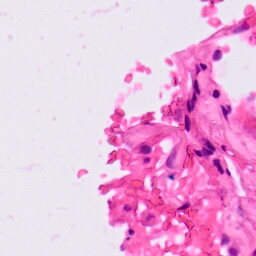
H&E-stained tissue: Lung